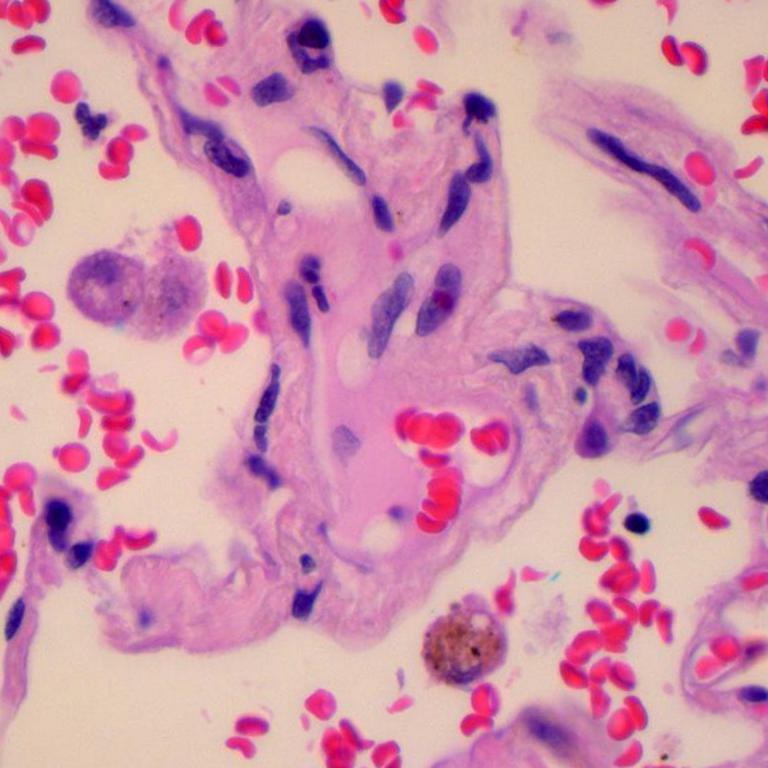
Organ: lung
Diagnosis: benign